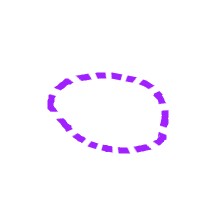
Shape: circle